Question: I have seen this in the Google API's. Is it possible for Cloud Endpoints as well?

<URL>
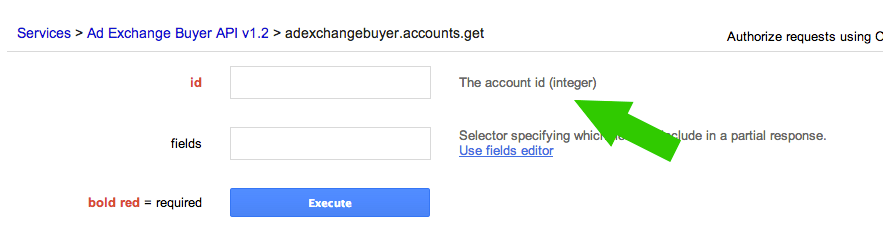
Answer: It's totally possible. We've had some StackOverflow posts about monkey patching and this would be another prime example.
For example:
<URL>
For this case, the content served at '/_ah/spi/BackendService.getApiConfigs' contains your API config and the "description" you want here is for a "parameter".
So for example in the method
'''
@endpoints.method(MySchema, MySchema,
path='myschema/{strField}', name='myschema.echo')
def MySchemaEcho(self, request):
return request
'''
the field 'strField' is a path "parameter" and so in the API config we would see
'''
{
...
"methods": {
"myapi.myschema.echo": {
...
"request": {
...
"parameters": {
"strField": {
"required": true,
"type": "string"
}
}
},
...
}
...
}
}
'''
To get your description in there you would need to add it to the dictionary listed under 'strField' so that it reads
'''
"strField": {
"required": true,
"type": "string",
"description": "Most important field that ever was."
}
'''